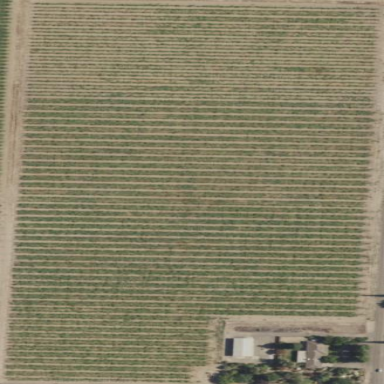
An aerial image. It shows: Vineyard growing grapes.